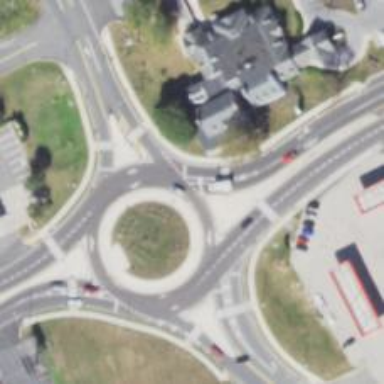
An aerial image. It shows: Asphalt road marked as trunk highway leading to roundabout.